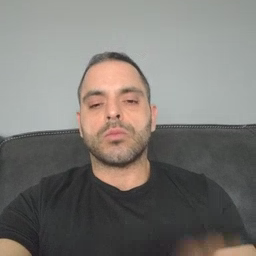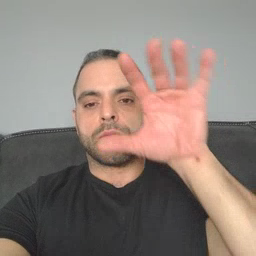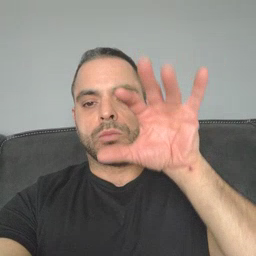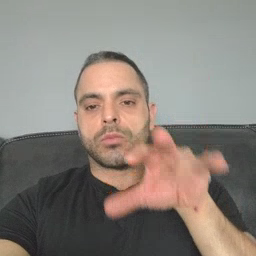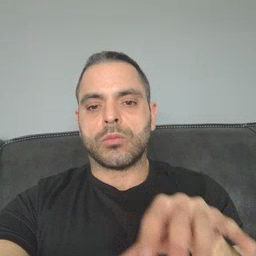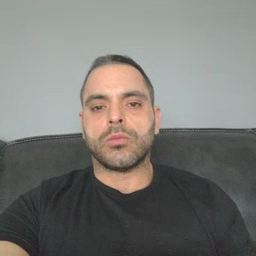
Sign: snow